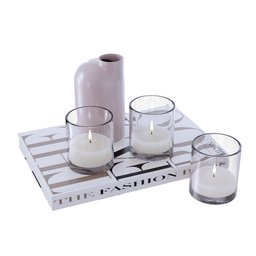
Label: decoration